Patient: sex F, age 43
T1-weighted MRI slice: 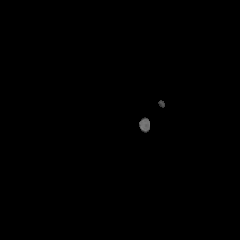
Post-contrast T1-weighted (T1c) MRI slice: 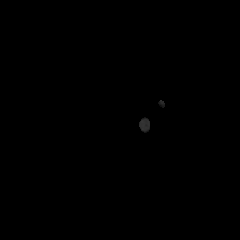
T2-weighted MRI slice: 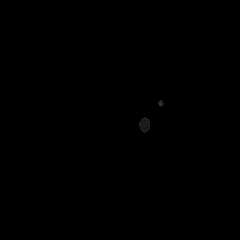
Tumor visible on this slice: no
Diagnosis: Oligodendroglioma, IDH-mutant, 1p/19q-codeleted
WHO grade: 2